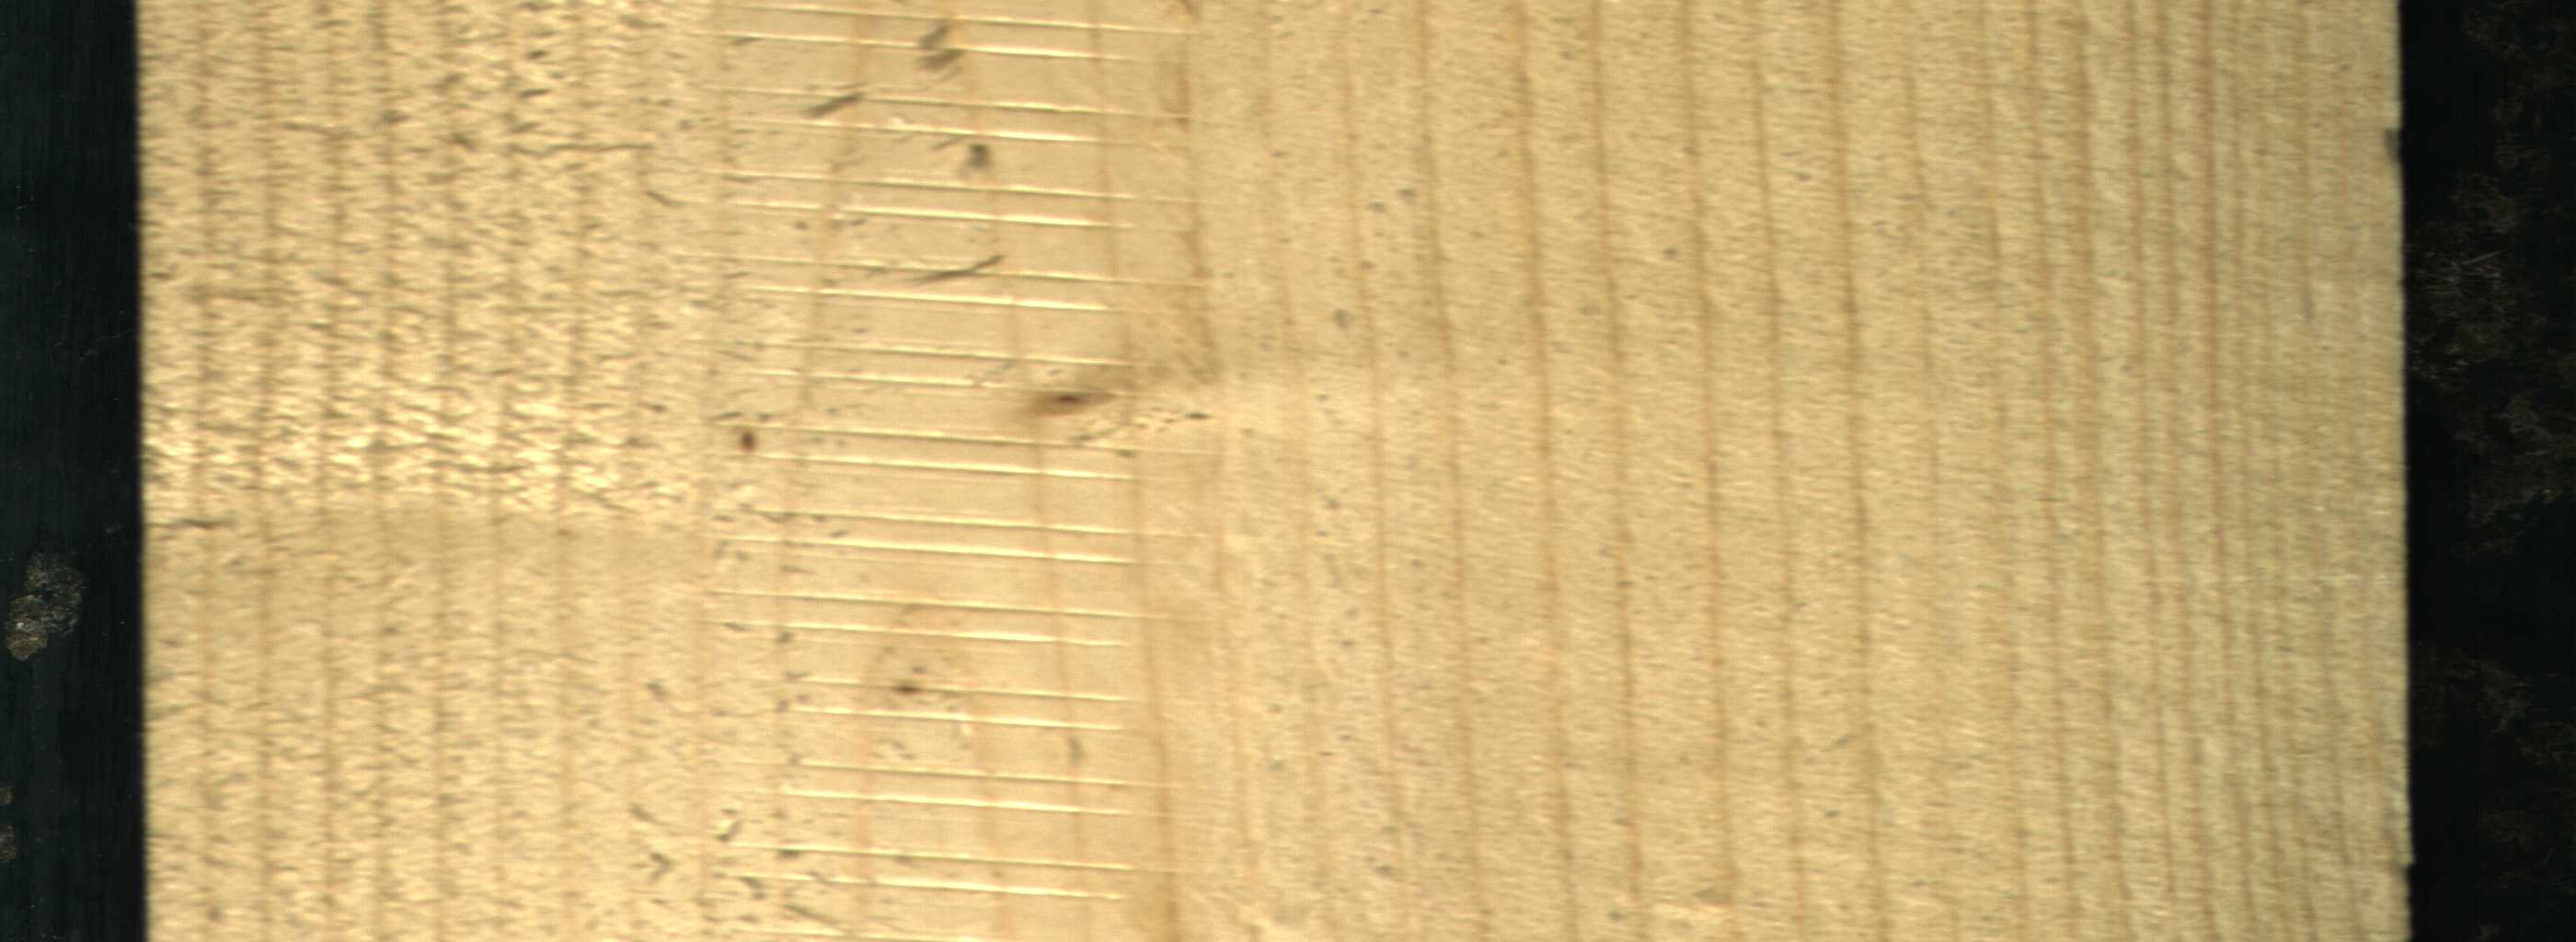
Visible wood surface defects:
Live_Knot